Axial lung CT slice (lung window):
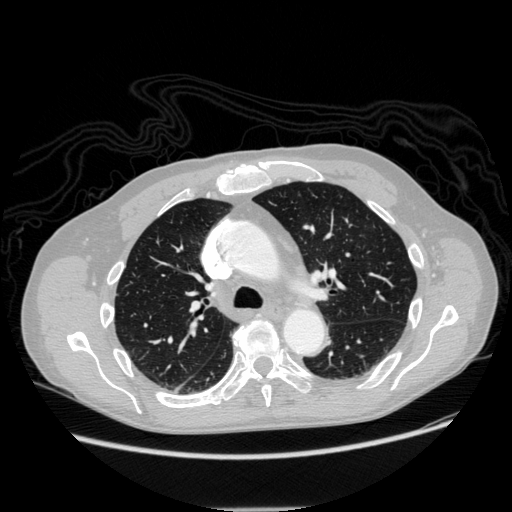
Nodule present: no